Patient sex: M
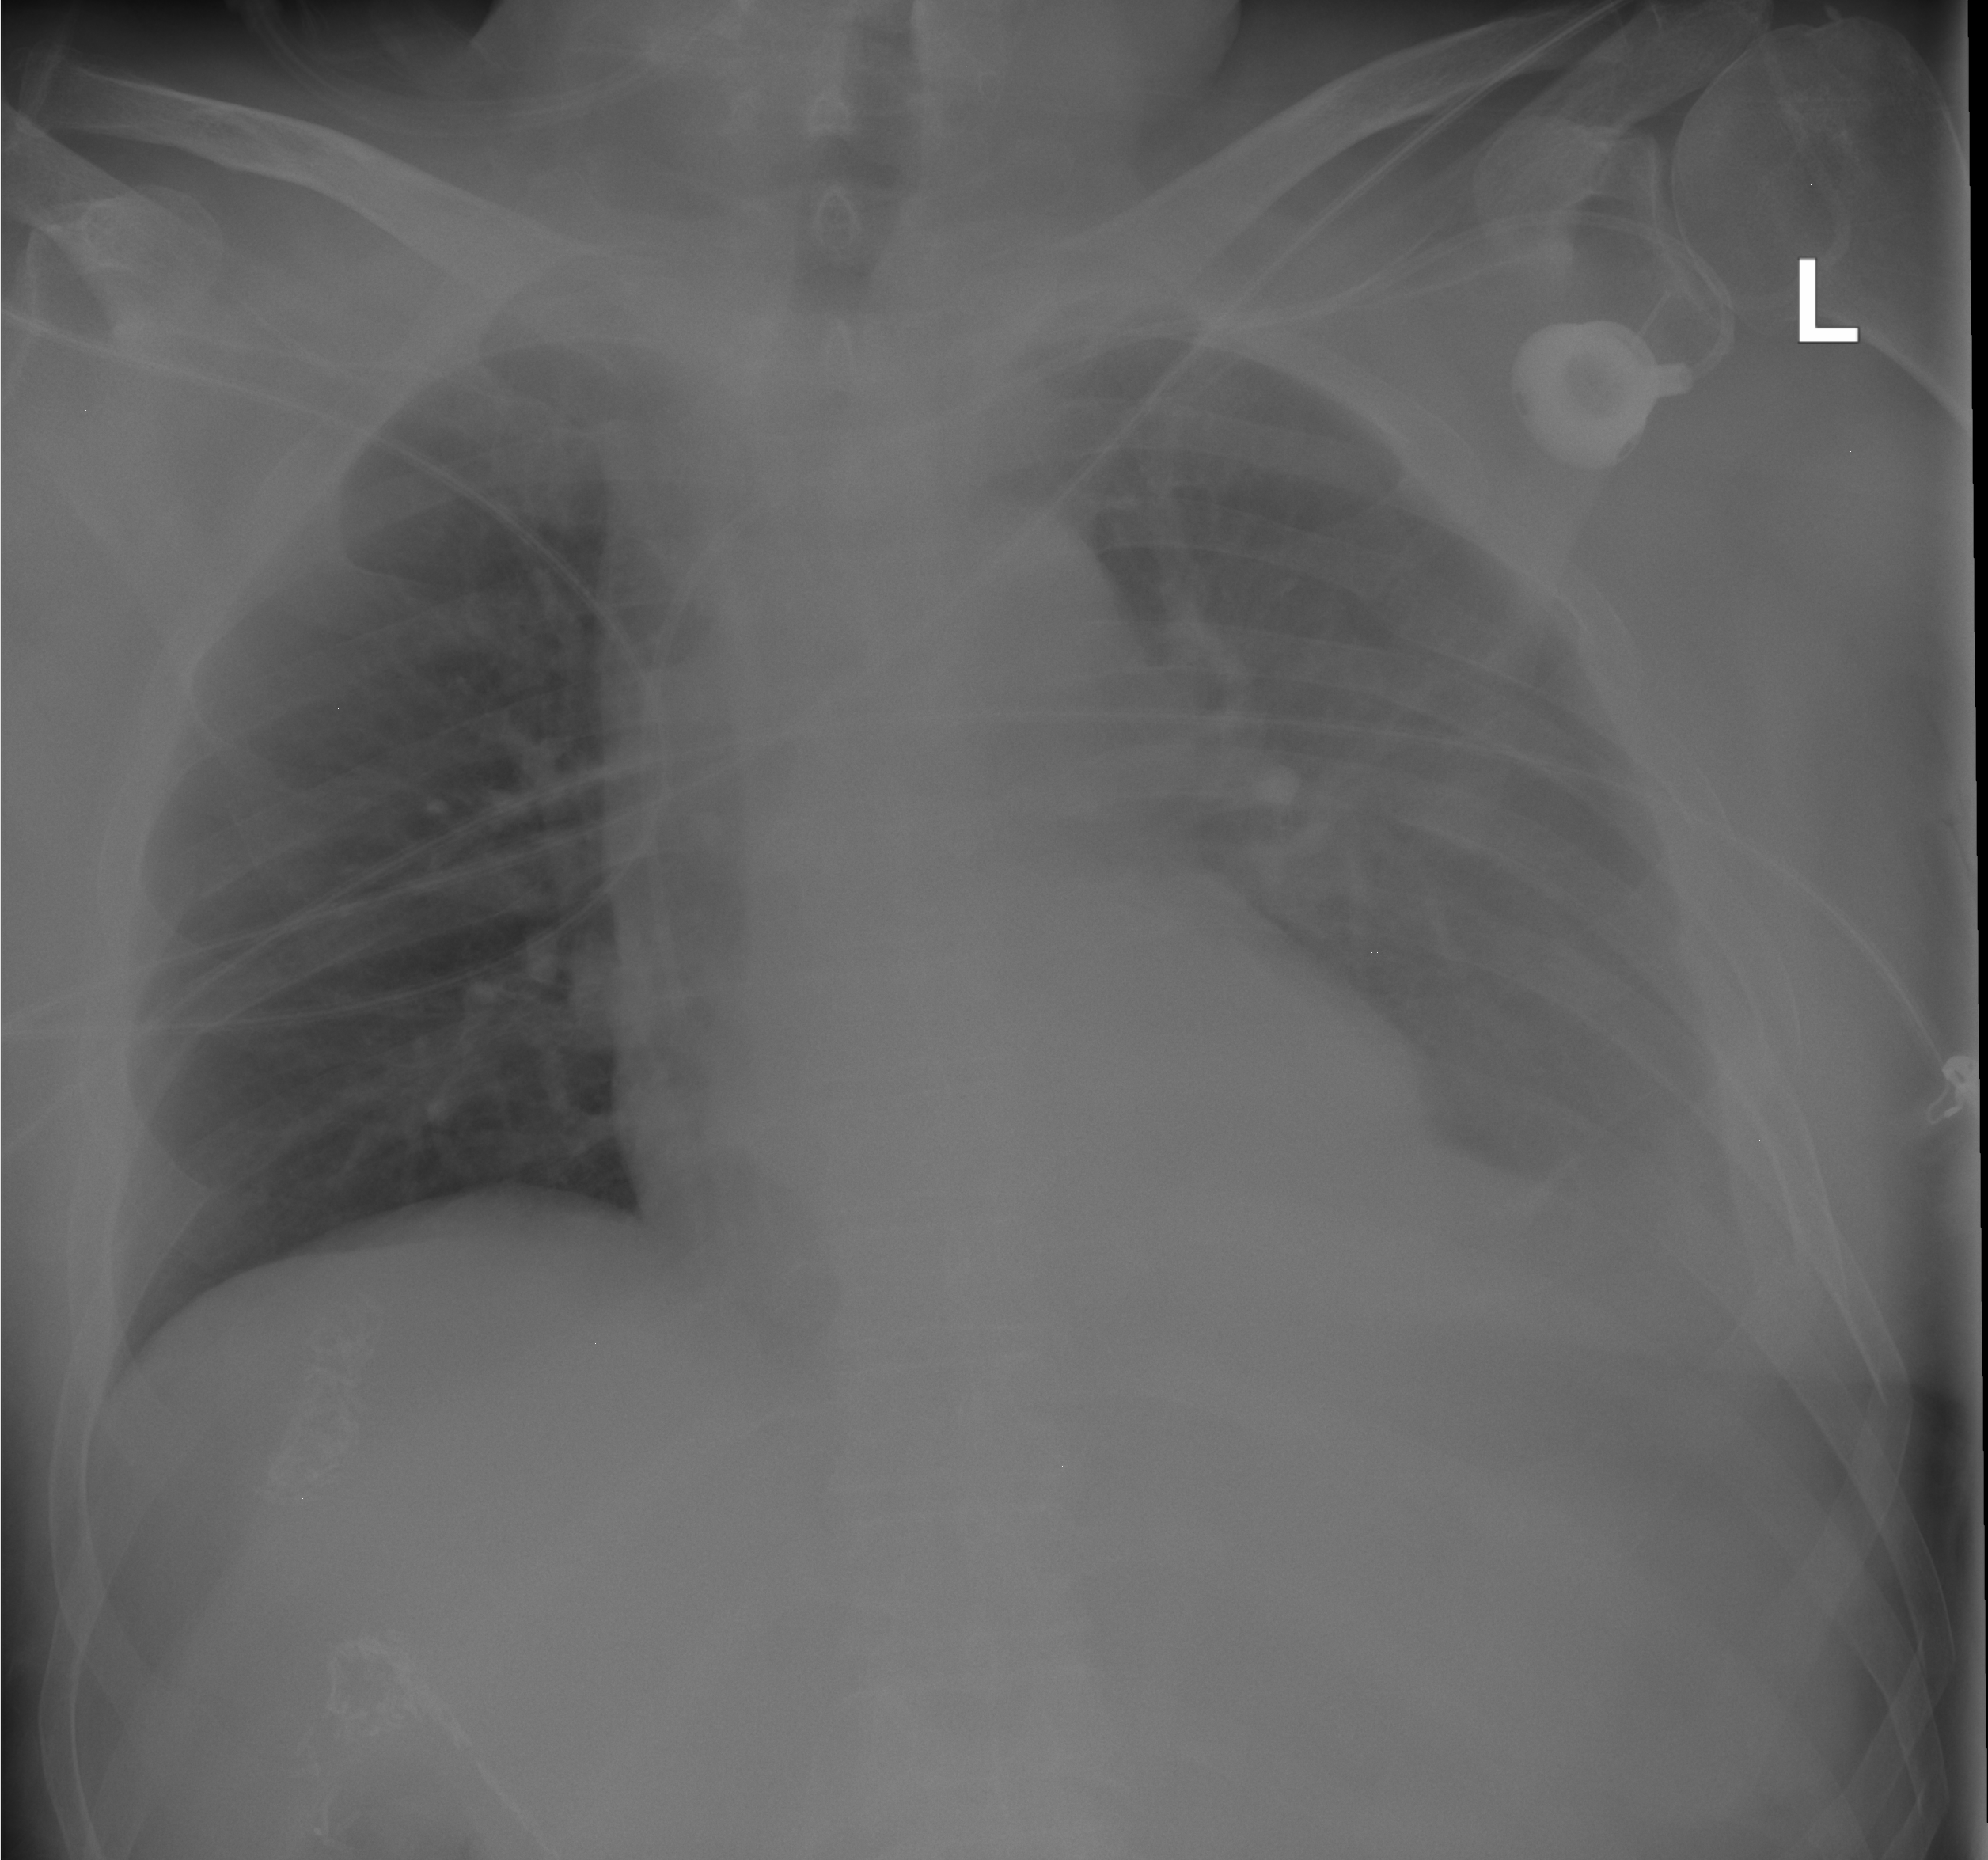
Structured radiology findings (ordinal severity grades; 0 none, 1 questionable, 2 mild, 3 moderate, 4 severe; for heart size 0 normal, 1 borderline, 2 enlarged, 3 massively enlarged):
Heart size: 0
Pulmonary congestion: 0
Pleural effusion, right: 0
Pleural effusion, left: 2
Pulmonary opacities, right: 0
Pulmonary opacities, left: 0
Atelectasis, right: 0
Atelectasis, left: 2